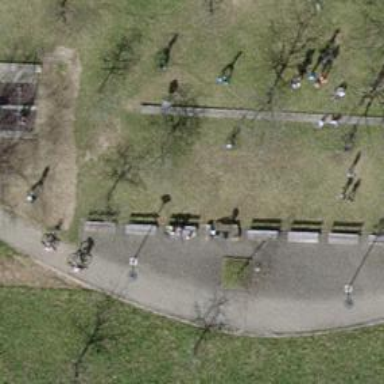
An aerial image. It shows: Brown bench.